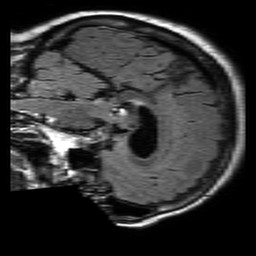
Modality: FLAIR
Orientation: sagittal
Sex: female
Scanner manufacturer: philips
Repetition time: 11 s
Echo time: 0.125 s